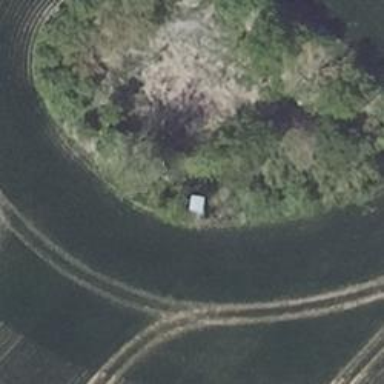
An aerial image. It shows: Hunting stand.